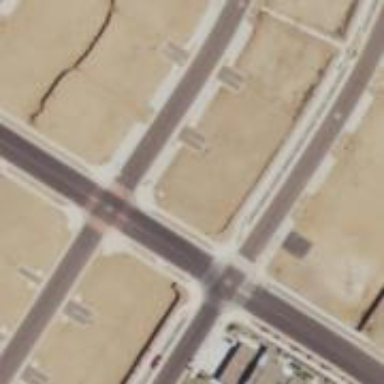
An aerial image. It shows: Uncontrolled road crossing.